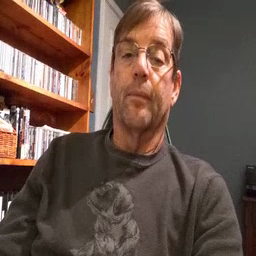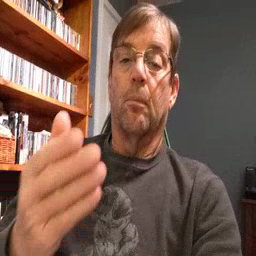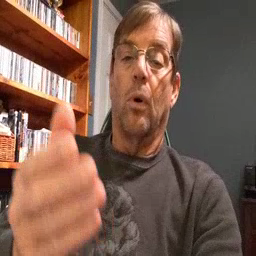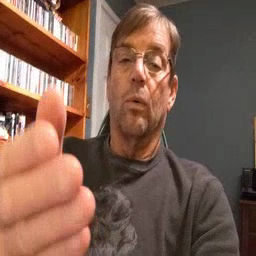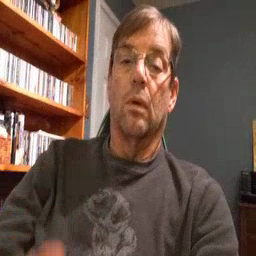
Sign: boat